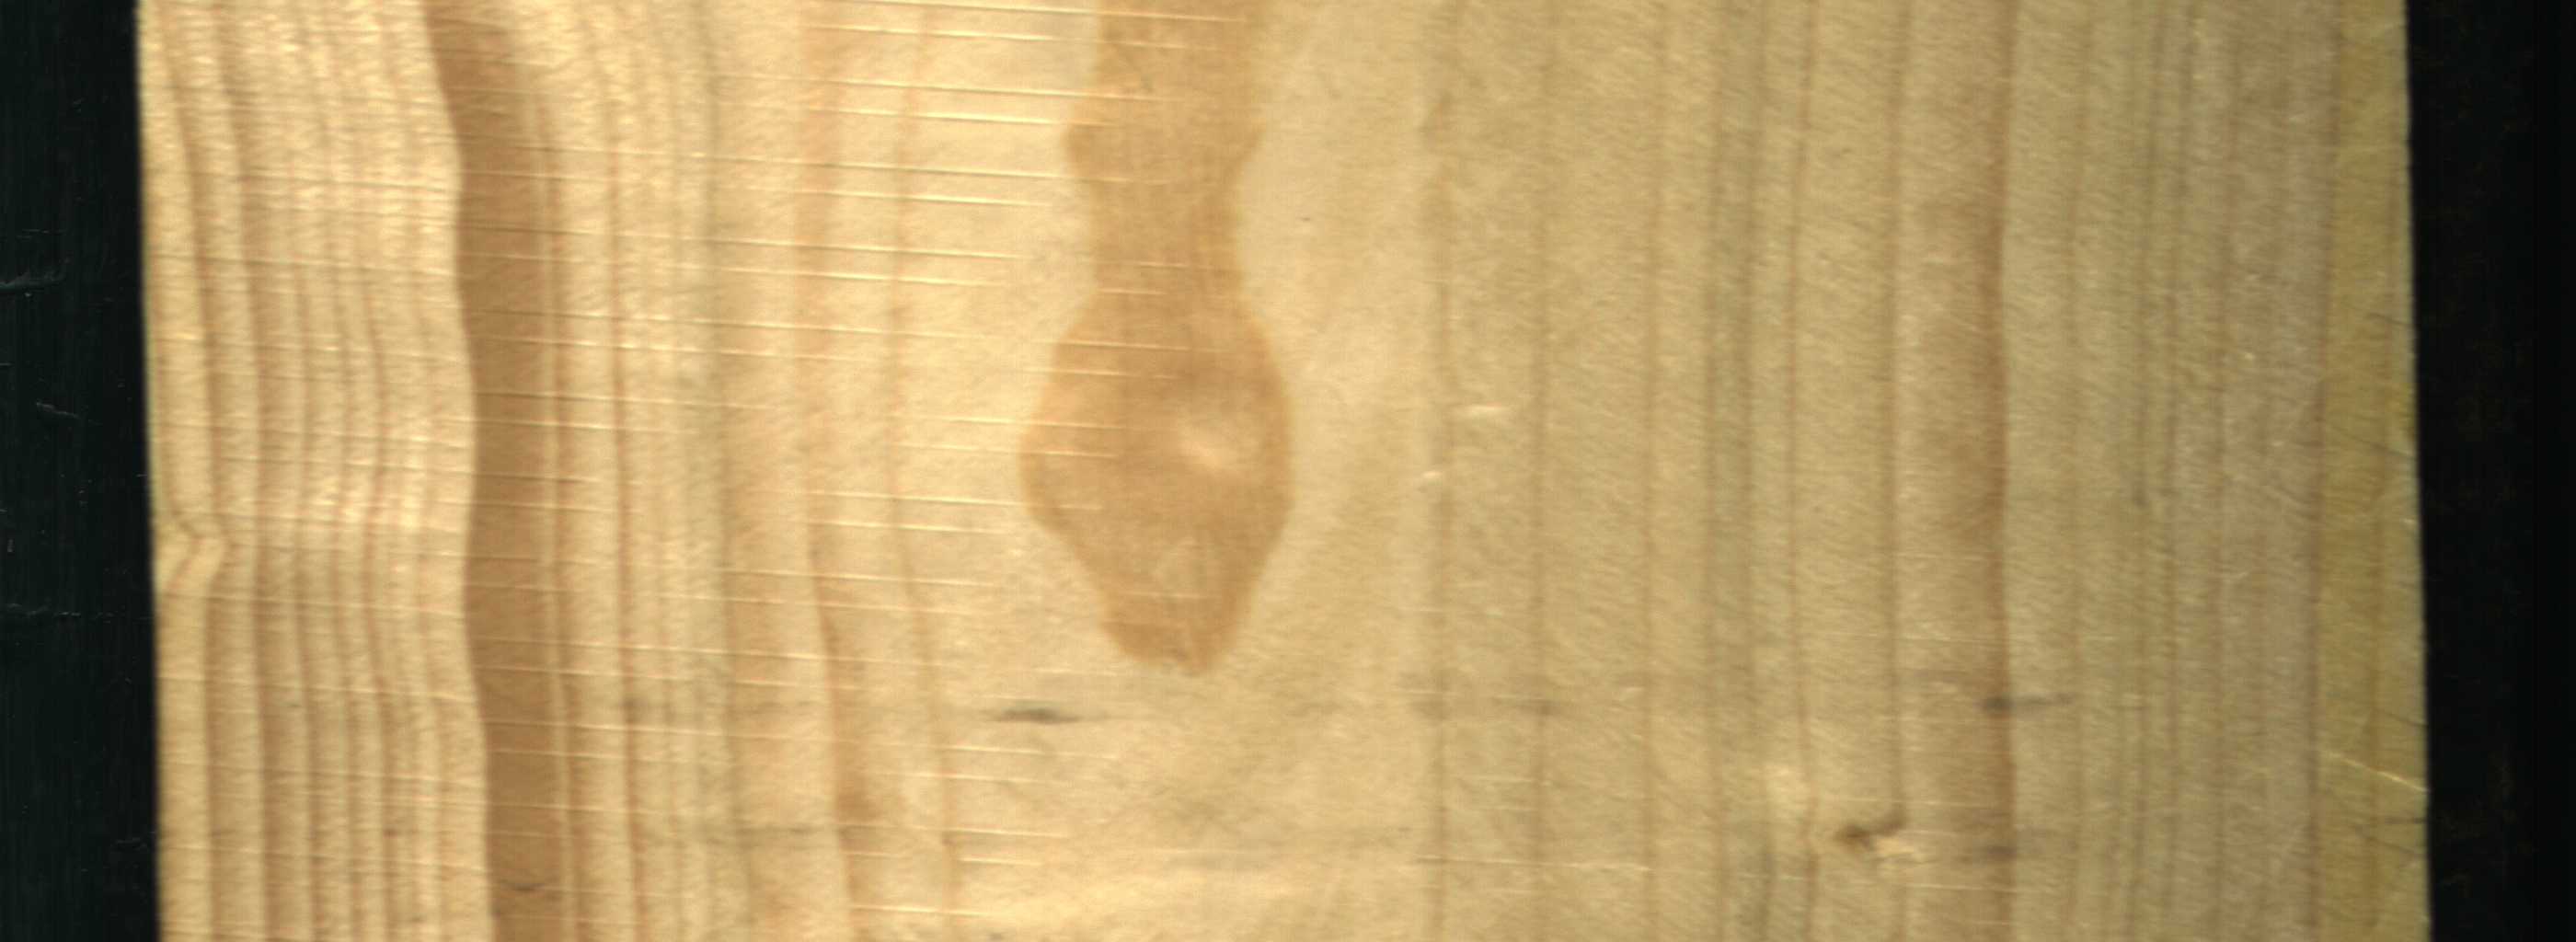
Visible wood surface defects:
Quartzity